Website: lowes
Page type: customer-info-address
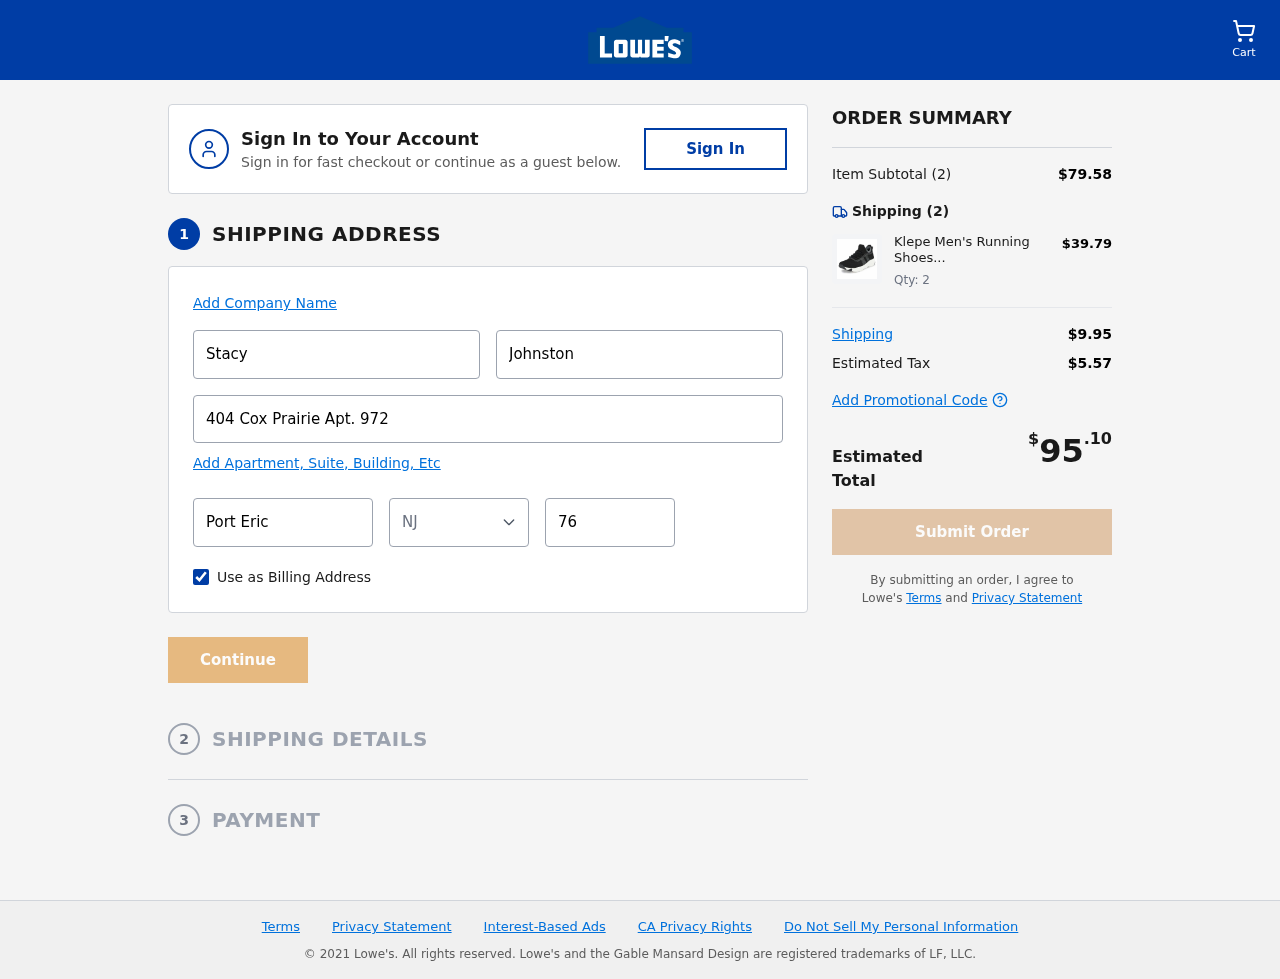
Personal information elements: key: PII_CITY
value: Port Eric
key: PII_FIRSTNAME
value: Stacy
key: PII_LASTNAME
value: Johnston
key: PII_POSTCODE
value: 76464
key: PII_STATE_ABBR
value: NJ
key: PII_STREET
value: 404 Cox Prairie Apt. 972
Product elements: key: PRODUCT1_NAME
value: Klepe Men's Running Shoes-8 UK (40 EU) (7 US) (KP031/BLK)
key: PRODUCT1_PRICE
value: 39.79
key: PRODUCT1_QUANTITY
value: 2
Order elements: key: ORDER_NUM_ITEMS
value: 2
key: ORDER_SUBTOTAL
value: $79.58
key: ORDER_NUM_ITEMS2
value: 2
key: ORDER_SHIPPING_COST
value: $9.95
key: ORDER_TAX
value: $5.57
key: ORDER_TOTAL
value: $95.10